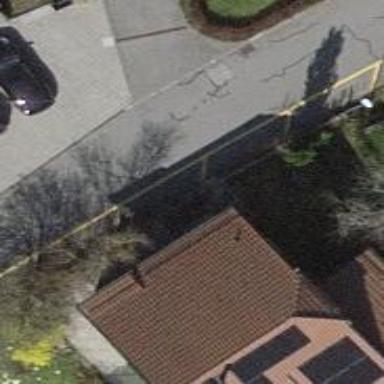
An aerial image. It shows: Asphalt sidewalk along the footway.